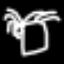
Label: palm tree